Question: I have a problem of calculation a '"d"' attribute for 'svg:poly' element. I made the model of the situation:
DEMO <URL>
'''
// array of points
var points = [{
name: "a",
coord: [22, 35]
}, {
name: "b",
coord: [2, 55]
}, {
name: "c",
coord: [42, 5]
}, {
name: "d",
coord: [5, 57]
}];
// array of connectors
var connectors = [
["a", "c"],
["b", "c"],
["d", "a"]
];
// styles
var styles = {
line: {
"stroke": "black",
"stroke-width": 1,
"fill": "none"
},
board: {
"width": 100,
"height": 100
}};
// svg element
var svg = d3.select("body").append("svg").attr(styles.board);
// three connectors between points
var path = svg.selectAll("path").data(connectors).enter().append("svg:path").attr(styles.line);
// attempt to fill the "d" attribute of the path
path.attr("d", function (d) {// d -- the array of connector pair ["a", "c"] etc.
var from = d[0],// "a"
to = d[1],// "c"
point_from = points.filter(function (item) {// [22,35]
return (item.name === from);
})[0],
point_to = points.filter(function (item) {// [42,5]
return (item.name === to);
})[0];
var coords = [point_from, point_to];
// ERROR!
// I can not place coords in line() function
// the line() function expects some "d3.data" type argument
// but there is no "d3.selection" to produce this data type
var l = d3.svg.line(/* missed content */).extrapolate("basis");
return(l);
});
'''
As result, I have 3 'path' without "d" attribute:

I know, that I can use the pattern, where I will add connectors one by one:
'''
var line_function = d3.svg.line().x(function(d) {
return (d.x);
}).y(function(d) {
return d.y;
}).interpolate("basis");
connectors.forEach(function(pair){
var from = pair[0], to = pair[1];
var coordinate_array = [{x: ..., y; ...},{x: ..., y; ...}];
board.data(coordinate_array).enter().append("svg:path").attr("d", line_function(coordinate_array)).attr(...);
});
'''
But I looking for some "inline", native 'd3' solution. And solution where I should "prepare the data" before drawing is not working in my situation. It's just a model of complex problem. Sorry!
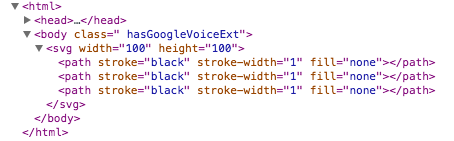
Answer: The mistake is the line generator function 'd3.svg.line()' should be inline called as '(fn)()':
'''
path.attr("d", (d3.svg.line())(/* points */));
'''
As argument, mentioned as 'points', we can use the function with the dots array return like:
'''
path.attr("d", (d3.svg.line())(function(){
return([[1,2],[3,4],[5,6]]);
}));
'''
Methods 'x()' and 'y()' should be used just in case of associative arrays of coordinates and can be avoided in case points defined as the pairs array:
'''
[1,2],[3,4],[5,6]
'''
DEMO: <URL>
Finally, my example code should be corrected this way:
'''
// svg element
var p = d3.select("body").append("svg").attr(styles.board).selectAll("path").data(connectors).enter().append("svg:path").attr(styles.line)
.attr("d", function (d) {
var from = d[0], // "a"
to = d[1], // "c"
point_from = points.filter(function (item) { // [22,35]
return (item.name === from);
})[0].coord,
point_to = points.filter(function (item) { // [42,5]
return (item.name === to);
})[0].coord,
dots = [point_from, [point_from[0] + 100, point_from[1] + 50], // just to make it looks funny
[point_to[0] + 200, point_to[1] + 100], point_to];
return ((d3.svg.line().interpolate("basis"))(dots));
// simple return should be [point_from, point_to]
});
'''
DEMO: <URL>